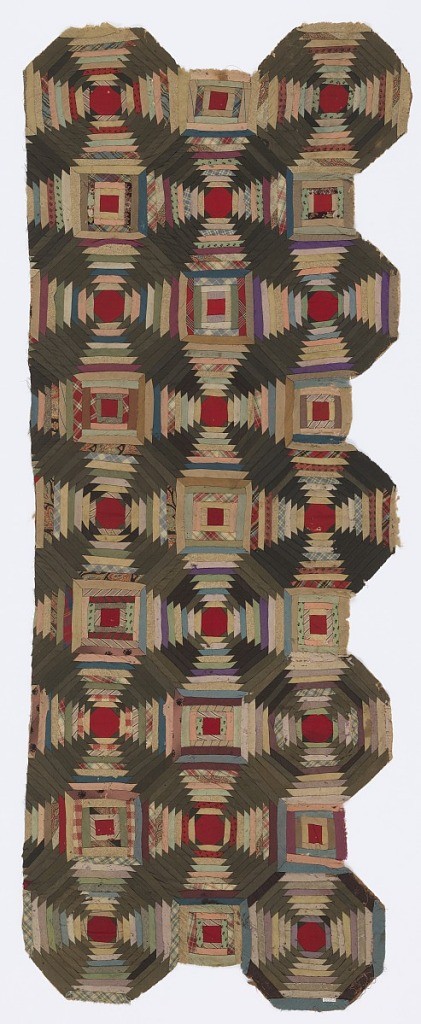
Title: Log Cabin
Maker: Salinda Keeney Treadwell, American
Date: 1880
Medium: silk, wool, cotton Technique: pieced and sewn patchwork
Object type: Patchwork quilt top fragment
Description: Fragment of a patchwork quilt top with a design of concentric octagons made from folded strips of woven and printed fabrics, primarily gray, dull green and reddish tones. Backed with brown printed cottons.